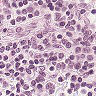
Metastatic tissue present: no